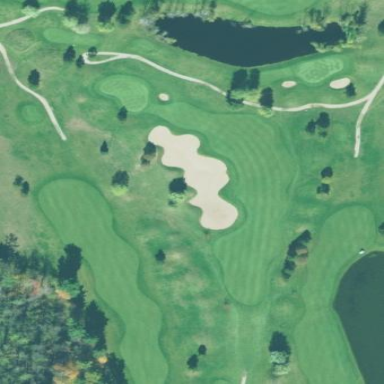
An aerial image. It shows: Sand bunker on golf course.